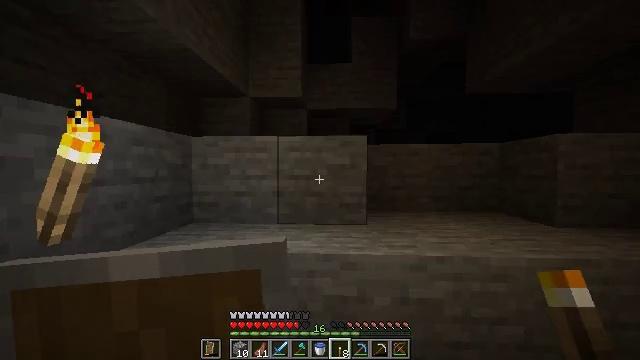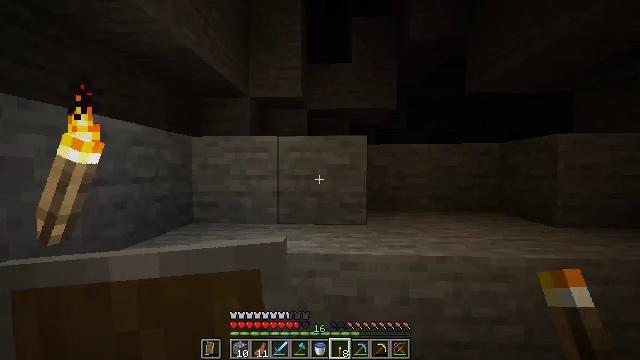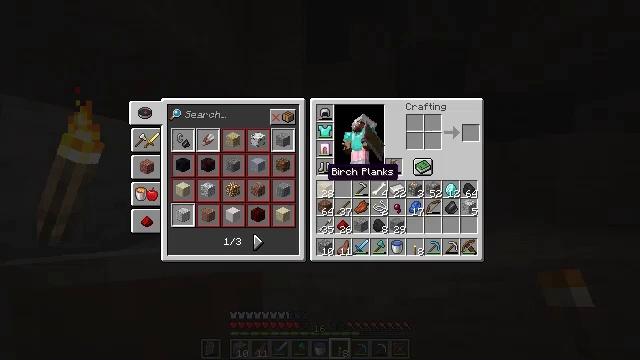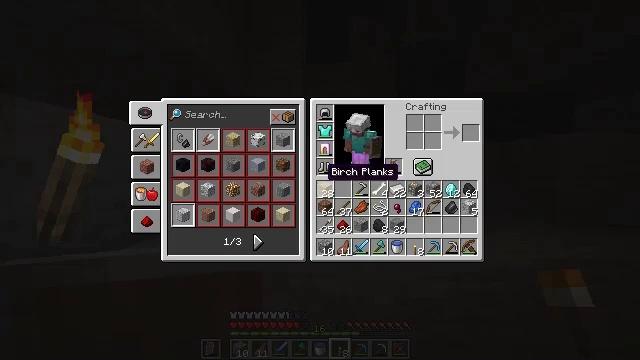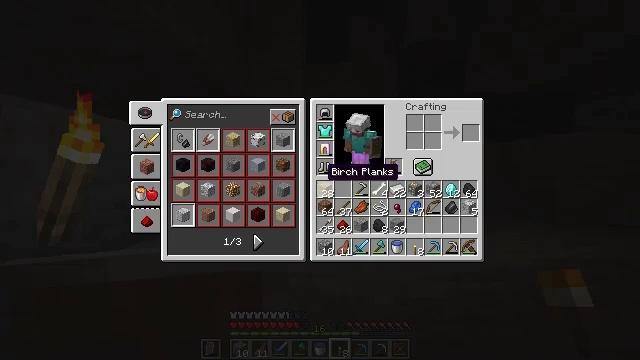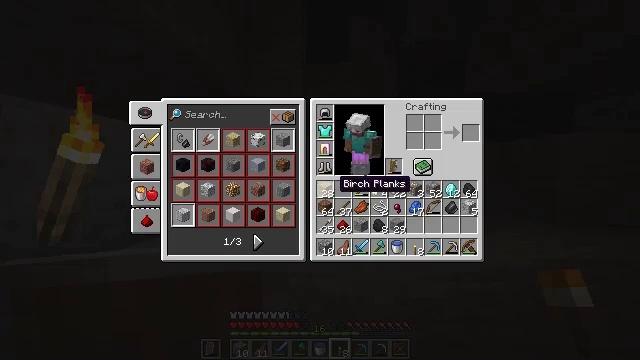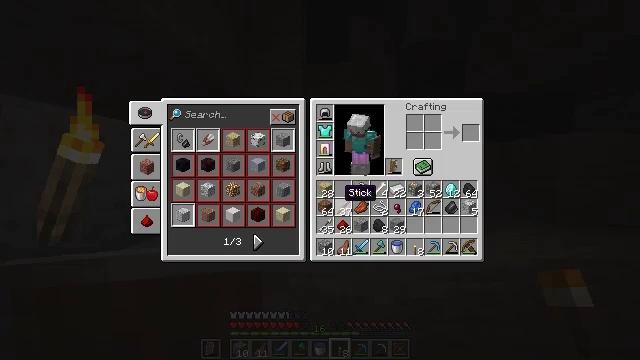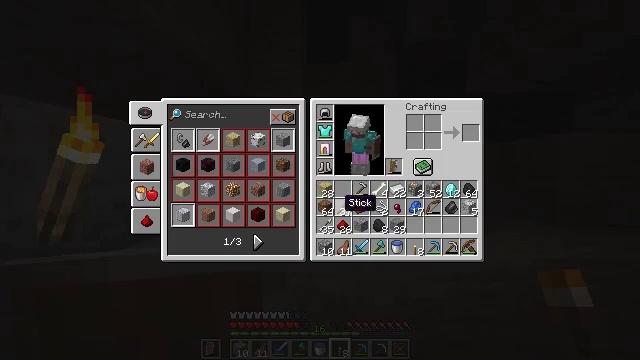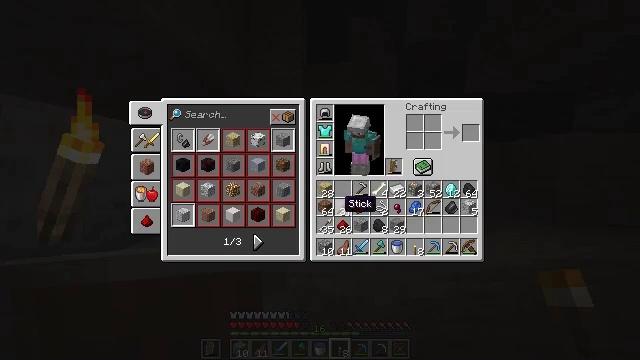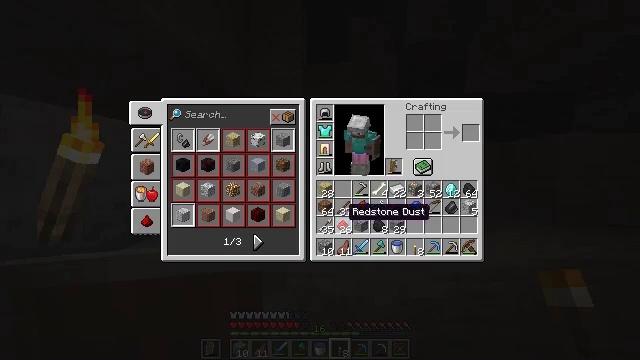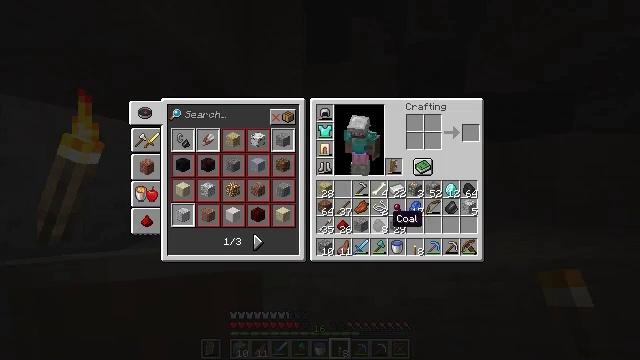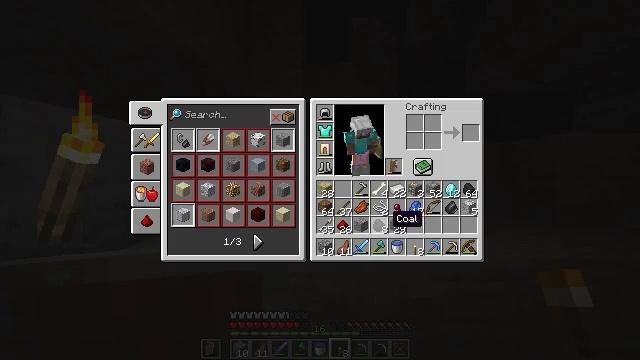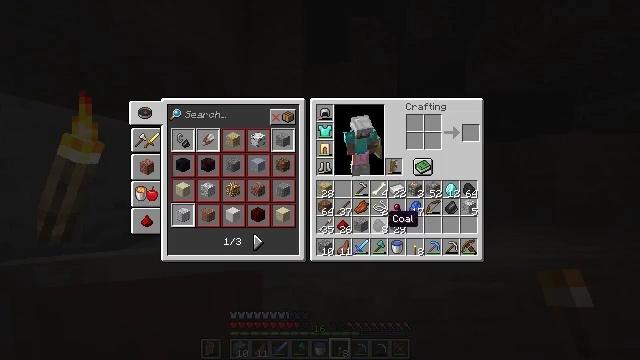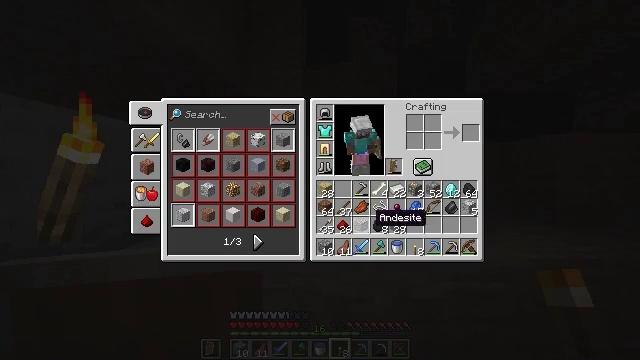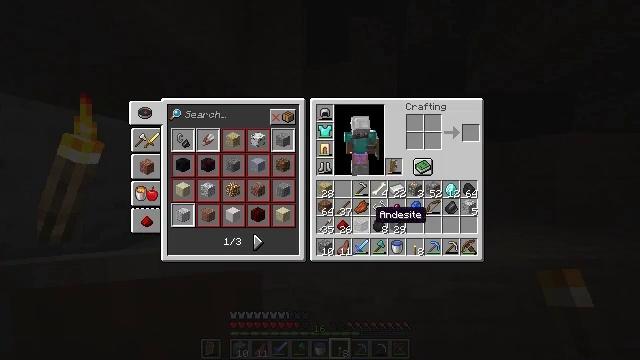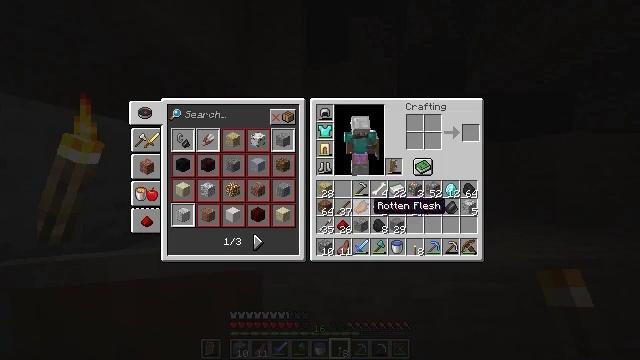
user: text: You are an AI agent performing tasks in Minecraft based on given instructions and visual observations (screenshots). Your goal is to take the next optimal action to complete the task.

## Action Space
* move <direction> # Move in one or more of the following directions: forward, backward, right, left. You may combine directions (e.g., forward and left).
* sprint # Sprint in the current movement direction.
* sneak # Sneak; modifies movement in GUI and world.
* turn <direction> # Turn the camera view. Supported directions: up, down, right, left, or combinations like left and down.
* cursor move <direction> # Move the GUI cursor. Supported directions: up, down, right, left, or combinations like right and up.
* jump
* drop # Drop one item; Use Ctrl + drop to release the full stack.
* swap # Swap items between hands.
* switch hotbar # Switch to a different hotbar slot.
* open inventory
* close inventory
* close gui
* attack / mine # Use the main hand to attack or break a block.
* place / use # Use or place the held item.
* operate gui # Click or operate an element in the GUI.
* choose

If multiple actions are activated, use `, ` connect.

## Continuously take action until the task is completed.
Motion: motion action
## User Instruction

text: Drop rotten flesh.
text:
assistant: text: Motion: no_op
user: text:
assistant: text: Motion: open inventory
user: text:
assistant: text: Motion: open inventory
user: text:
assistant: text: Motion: open inventory
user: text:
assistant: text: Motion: cursor move right and down, open inventory
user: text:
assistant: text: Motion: cursor move down
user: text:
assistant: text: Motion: cursor move down
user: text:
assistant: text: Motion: no_op
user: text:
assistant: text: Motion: cursor move down
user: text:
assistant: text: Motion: cursor move right and down
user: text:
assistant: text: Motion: no_op
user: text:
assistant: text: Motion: no_op
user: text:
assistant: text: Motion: cursor move left
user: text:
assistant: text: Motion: no_op
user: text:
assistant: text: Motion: cursor move up
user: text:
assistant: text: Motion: no_op
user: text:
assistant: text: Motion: cursor move left and up
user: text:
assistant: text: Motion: no_op
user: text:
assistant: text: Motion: no_op
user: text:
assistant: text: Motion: cursor move right
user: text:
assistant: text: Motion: no_op
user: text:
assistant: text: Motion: no_op
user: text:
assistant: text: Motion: no_op
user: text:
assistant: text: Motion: cursor move right and up
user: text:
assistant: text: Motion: no_op
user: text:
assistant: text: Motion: no_op
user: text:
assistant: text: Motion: cursor move left
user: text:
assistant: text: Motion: sneak
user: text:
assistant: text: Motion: sneak
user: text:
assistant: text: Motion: sneak